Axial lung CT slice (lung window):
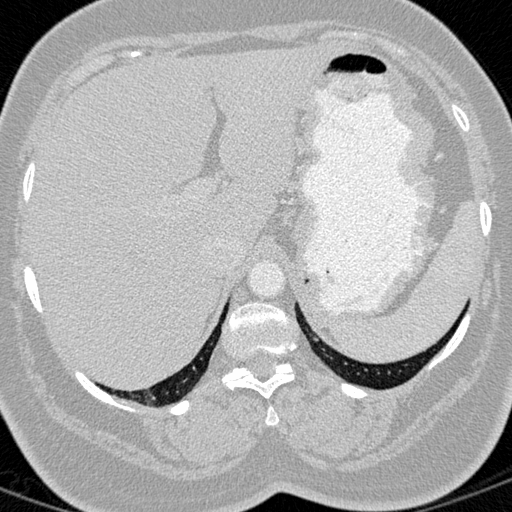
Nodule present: no